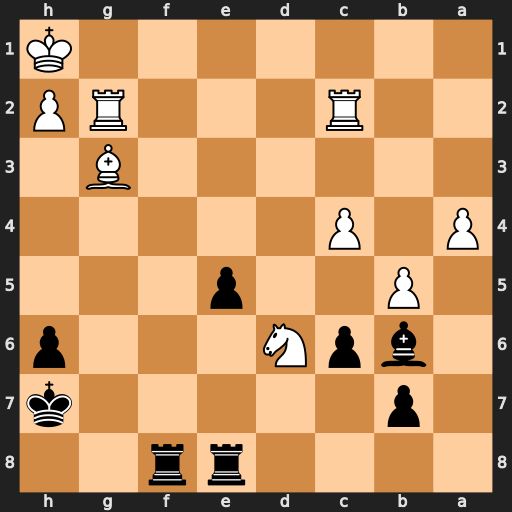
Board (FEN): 4rr2/1p5k/1bpN3p/1P2p3/P1P5/6B1/2R3RP/7K
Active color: b
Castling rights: -
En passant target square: -
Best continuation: Rf1+ Rg1 Rxg1#